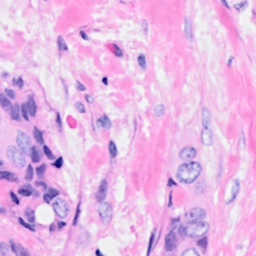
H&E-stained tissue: Breast